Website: bh-photo
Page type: address-validator
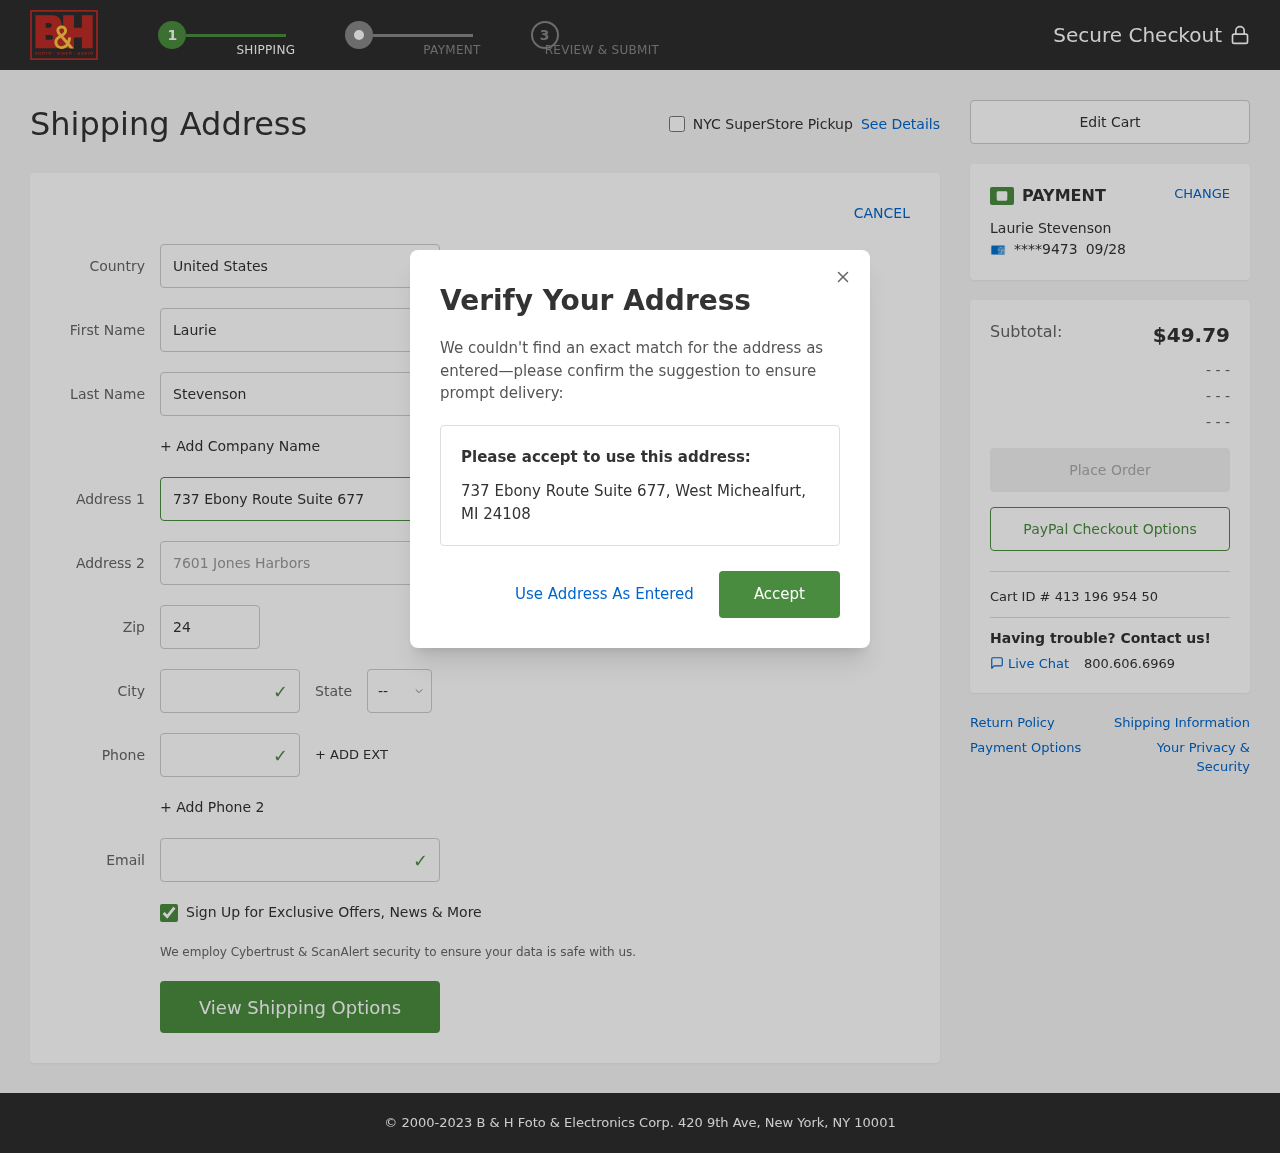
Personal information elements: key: PII_CARD_EXPIRY
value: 09/28
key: PII_CARD_LAST4
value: ****9473
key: PII_CITY
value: West Michealfurt
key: PII_COUNTRY
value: United States
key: PII_EMAIL
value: lstevenson@yahoo.com
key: PII_FIRSTNAME
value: Laurie
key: PII_FULLNAME
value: Laurie Stevenson
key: PII_LASTNAME
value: Stevenson
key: PII_PHONE
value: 5256827398
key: PII_POSTCODE
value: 24108
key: PII_STATE_ABBR
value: MI
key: PII_STREET
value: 737 Ebony Route Suite 677
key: PII_STREET2
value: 7601 Jones Harbors
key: PII_CITY_STATE_ZIP
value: West Michealfurt, MI 24108
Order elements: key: ORDER_SUBTOTAL
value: $49.79
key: ORDER_ID
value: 413 196 954 50